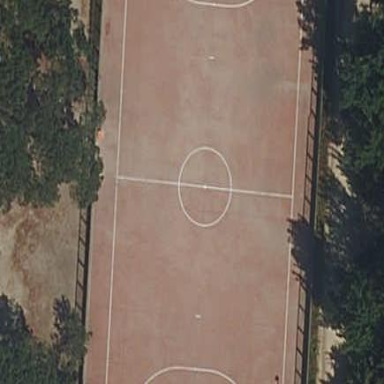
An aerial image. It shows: Futsal pitch for leisure.